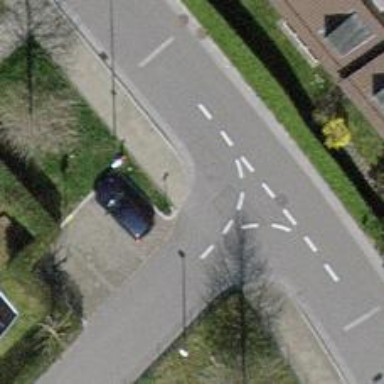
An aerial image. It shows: Kerb serving as barrier.